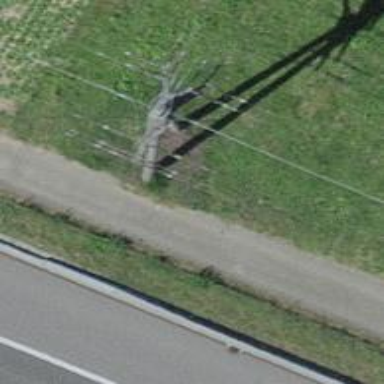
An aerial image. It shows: Three cables of power line.